Field crop: maize
Growth stage: 2
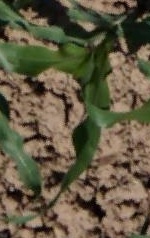
Species: maize